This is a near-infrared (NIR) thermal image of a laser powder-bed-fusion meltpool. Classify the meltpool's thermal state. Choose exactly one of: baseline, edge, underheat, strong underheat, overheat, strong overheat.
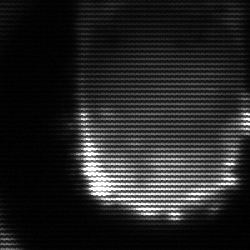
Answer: baseline